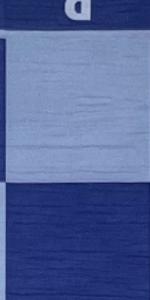
Label: Empty